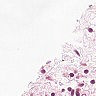
Metastatic tissue present: no